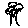
Label: tree